一年级 · 立体几何学
哪个盒子的形状是正方体?
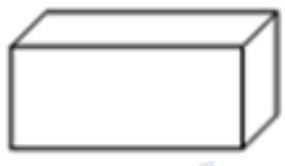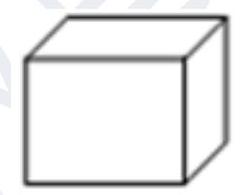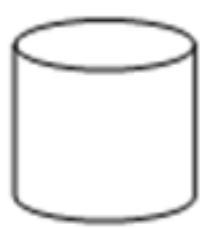
A.

B.

C.

答案: B